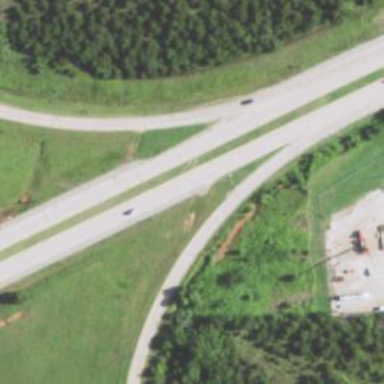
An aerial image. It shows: Primary highway.